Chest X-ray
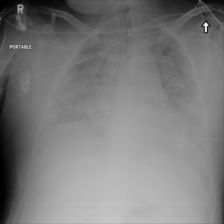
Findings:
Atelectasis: negative
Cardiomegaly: negative
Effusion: negative
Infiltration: negative
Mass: negative
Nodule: negative
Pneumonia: negative
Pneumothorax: negative
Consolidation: negative
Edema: negative
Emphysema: negative
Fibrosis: negative
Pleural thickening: negative
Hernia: negative